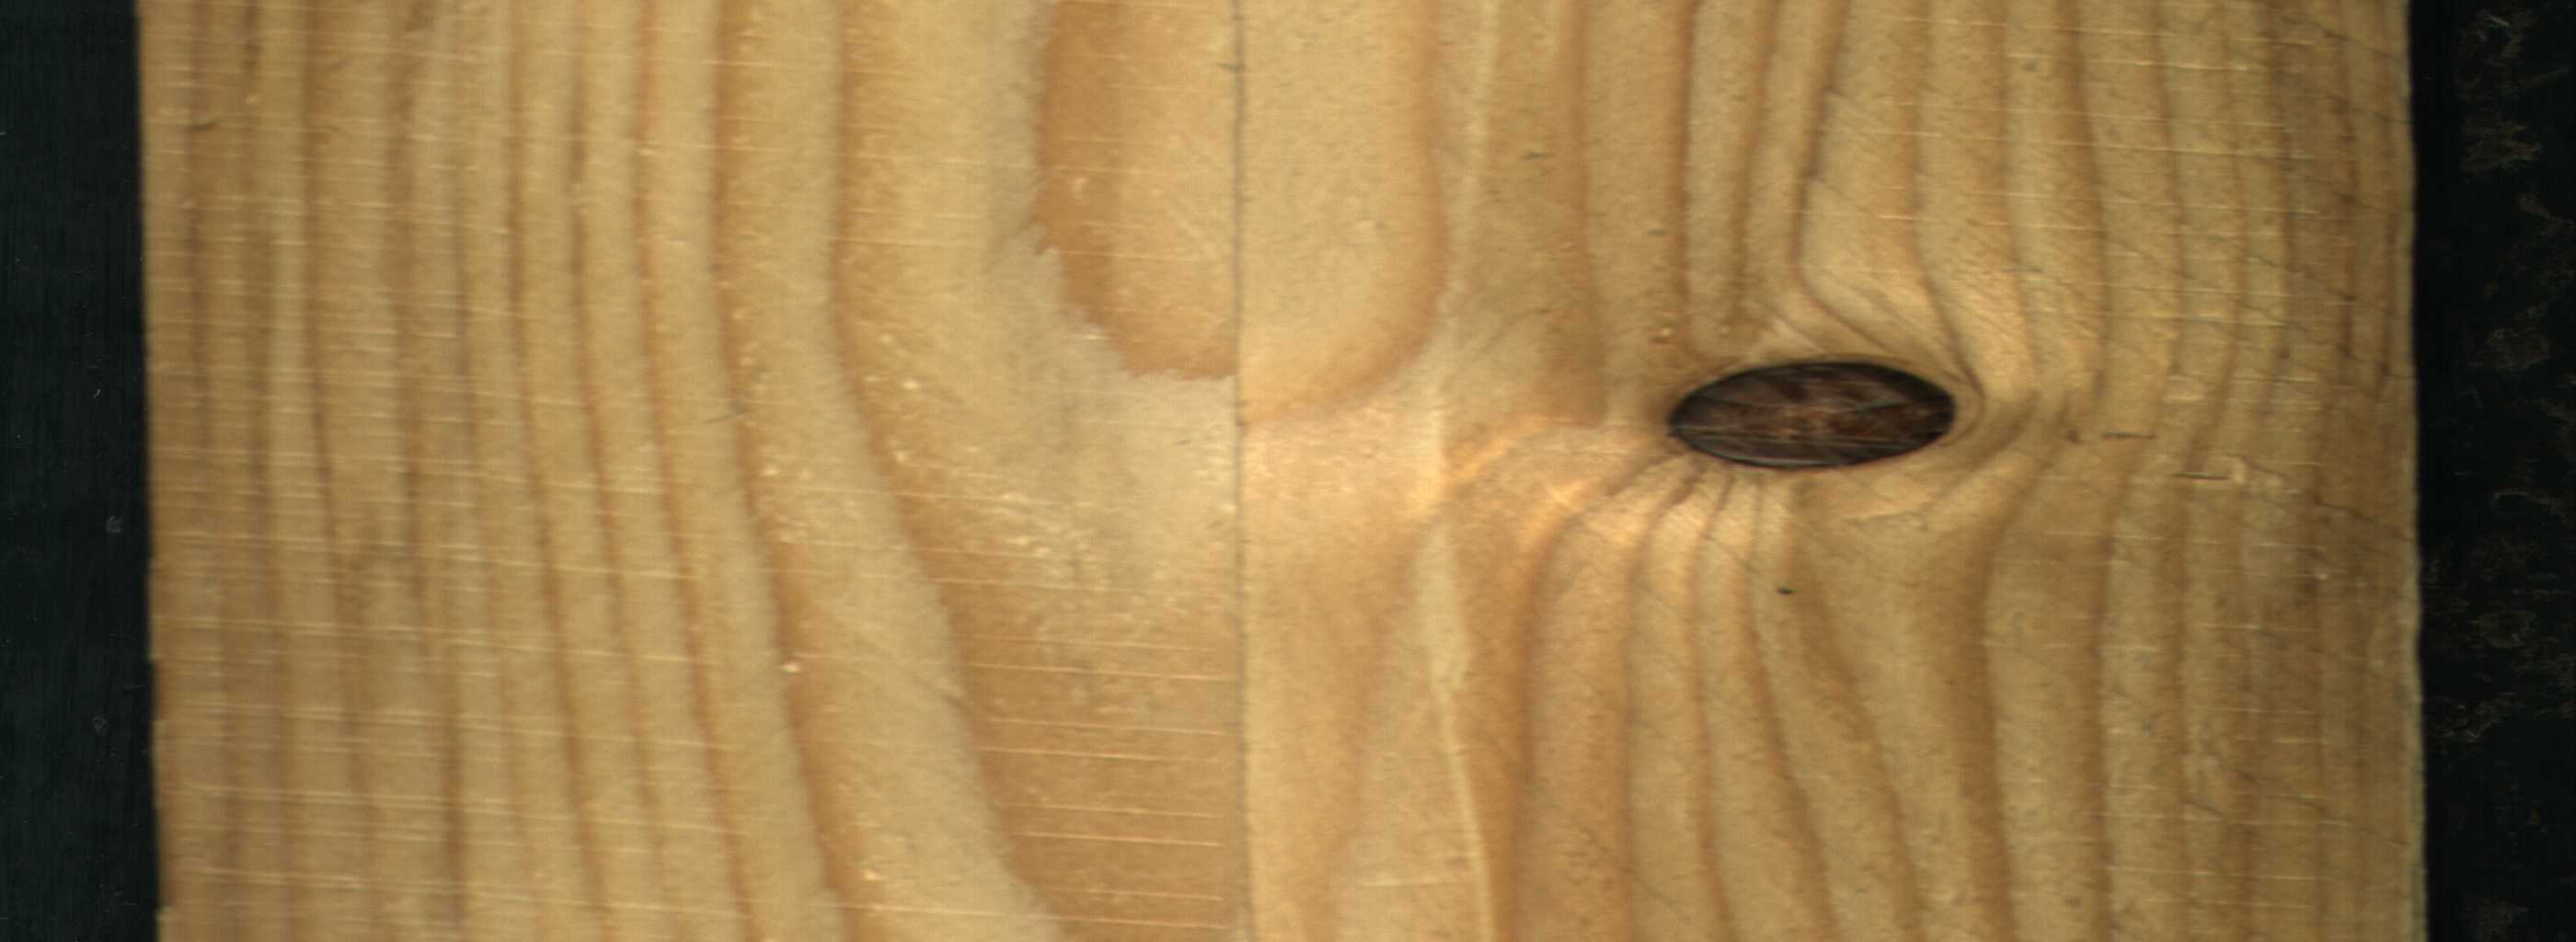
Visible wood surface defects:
Dead_Knot